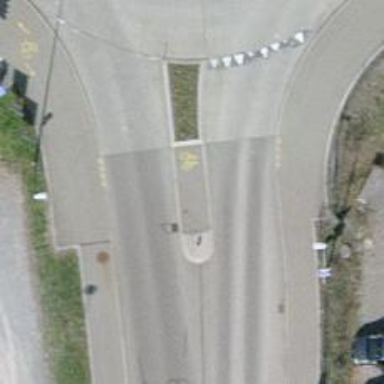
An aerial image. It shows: Tertiary road with concrete surface.